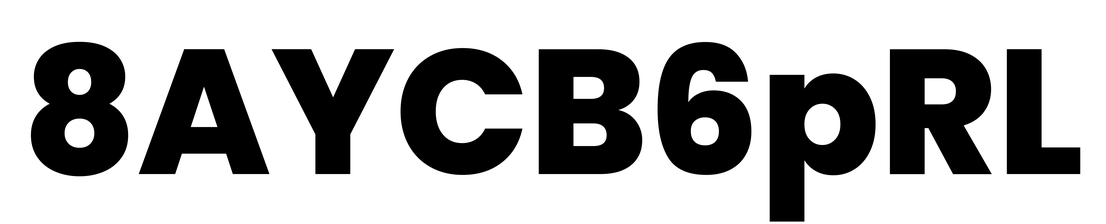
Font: Poppins-ExtraBold